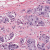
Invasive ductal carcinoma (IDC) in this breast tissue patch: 1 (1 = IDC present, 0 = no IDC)